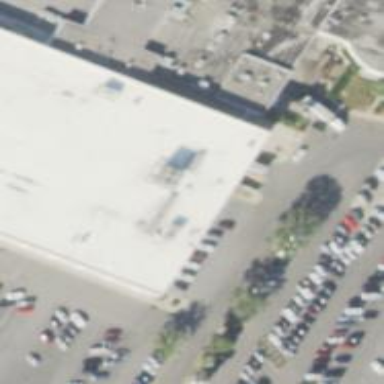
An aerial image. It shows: Parking space.